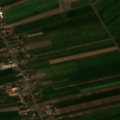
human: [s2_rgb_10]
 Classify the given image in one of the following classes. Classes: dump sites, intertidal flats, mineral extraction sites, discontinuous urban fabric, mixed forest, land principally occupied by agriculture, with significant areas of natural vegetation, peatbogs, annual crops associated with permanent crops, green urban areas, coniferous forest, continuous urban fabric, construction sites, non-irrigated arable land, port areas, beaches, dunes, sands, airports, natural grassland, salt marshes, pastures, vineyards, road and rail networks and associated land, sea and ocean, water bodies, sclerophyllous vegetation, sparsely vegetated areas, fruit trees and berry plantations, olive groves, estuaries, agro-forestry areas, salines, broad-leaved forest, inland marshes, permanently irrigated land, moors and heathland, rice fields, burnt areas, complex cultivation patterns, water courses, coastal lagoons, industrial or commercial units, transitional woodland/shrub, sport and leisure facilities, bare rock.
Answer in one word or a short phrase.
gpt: discontinuous urban fabric, non-irrigated arable land